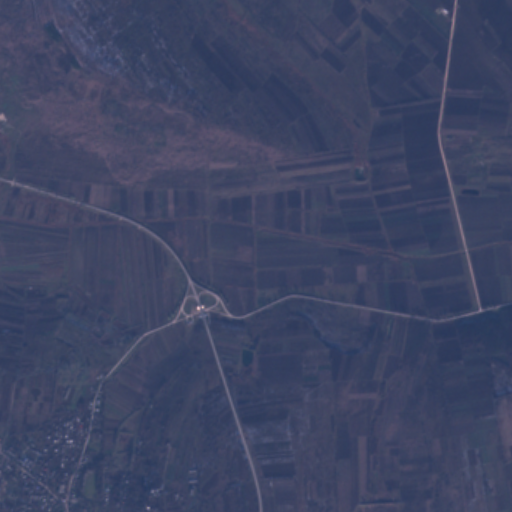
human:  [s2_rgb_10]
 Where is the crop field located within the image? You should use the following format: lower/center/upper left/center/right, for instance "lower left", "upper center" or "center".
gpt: The crop field is located in the upper left of the image.
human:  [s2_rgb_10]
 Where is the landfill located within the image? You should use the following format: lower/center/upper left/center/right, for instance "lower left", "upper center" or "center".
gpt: The landfill is located in the lower left of the image.
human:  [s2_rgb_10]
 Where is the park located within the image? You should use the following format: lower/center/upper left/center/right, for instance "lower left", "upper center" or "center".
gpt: The park is located in the lower left of the image.
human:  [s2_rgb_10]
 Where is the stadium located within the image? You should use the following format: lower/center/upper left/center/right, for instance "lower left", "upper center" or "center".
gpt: The stadium is located in the lower left of the image.
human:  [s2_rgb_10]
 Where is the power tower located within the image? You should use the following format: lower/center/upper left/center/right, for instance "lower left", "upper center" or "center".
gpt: There is no power tower in the image.